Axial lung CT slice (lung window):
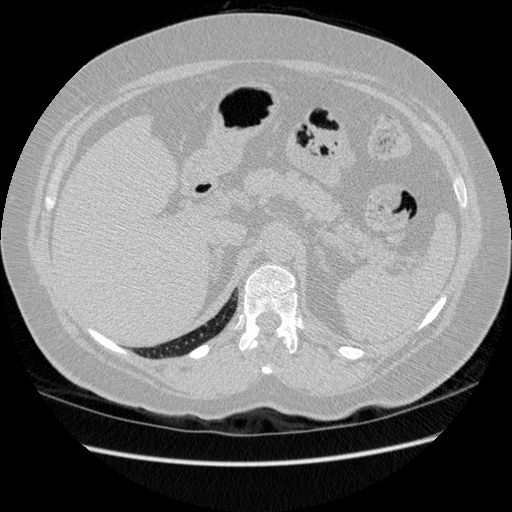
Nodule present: no